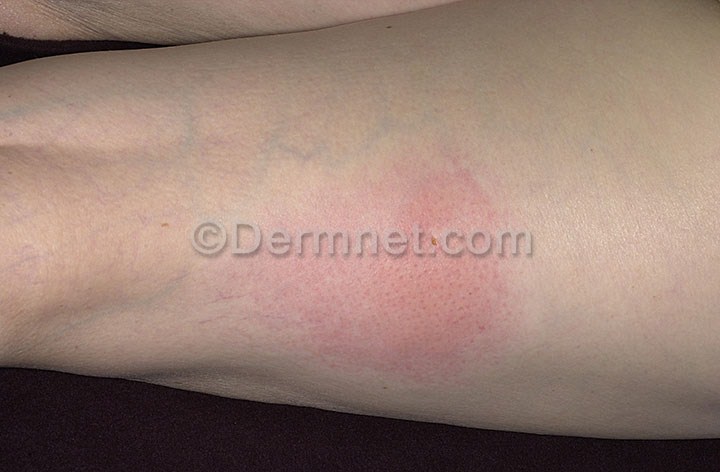
Disease: Scabies Lyme Disease and other Infestations and Bites